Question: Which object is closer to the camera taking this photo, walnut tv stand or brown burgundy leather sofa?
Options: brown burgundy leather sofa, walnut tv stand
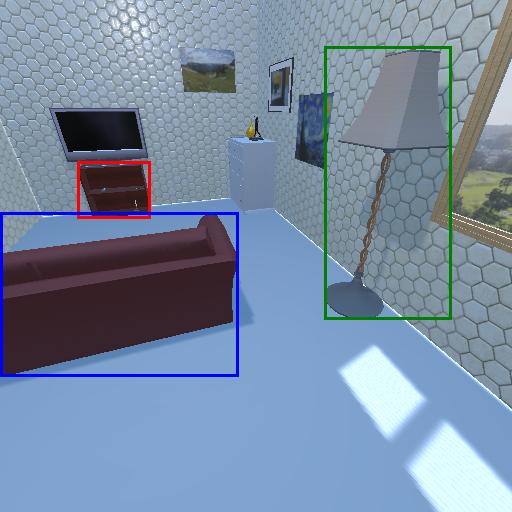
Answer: brown burgundy leather sofa